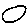
Label: circle